Field crop: maize
Growth stage: 2
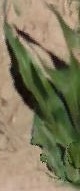
Species: maize